Aerial crown-view tile of a tropical tree (Barro Colorado Island, Panama), acquired 20250616:
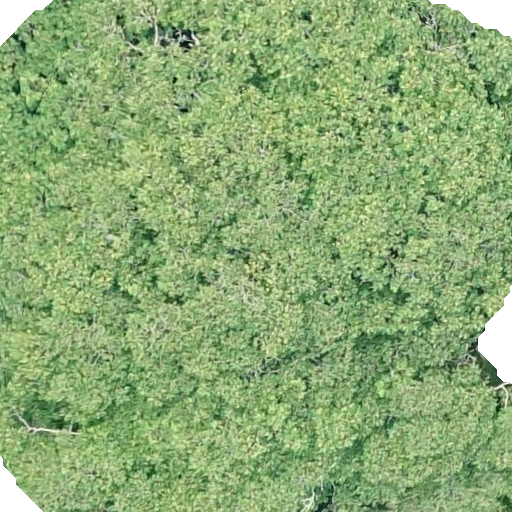
Species: Dipteryx oleifera
GBIF accepted scientific name: Dipteryx oleifera
Crown area: 452.274 m²